Question: I'm using bootstrap to get some design on my website. This button gets an outline in yellow which isnt supposed to be there. If i click anywhere on the page after the pageload, the yellow "border" disappears.
Anyone got a clue what might be wrong? I'm using the class 'btn-warning btn'

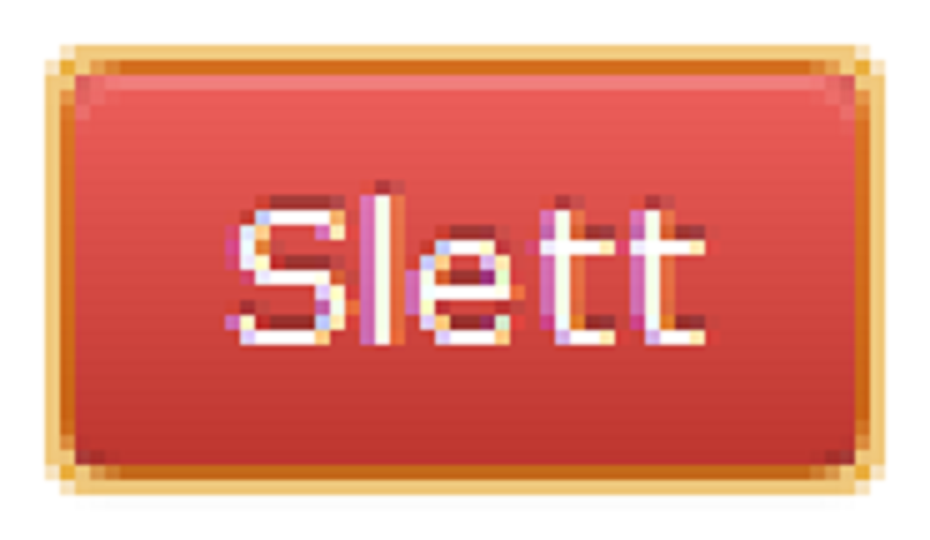
Answer: That golden outline indicates that the button gets focus.That means it will receive input from keyboard (try to press "Enter").
If it happens automatically on page load, it's called "autofocus". To prevent it use 'autofocus' attribute on '<body>':
'''
<body autofocus>
'''
If you don't want that golden outline ever appeared (which I would not recommend), disable it with CSS:
'''
.btn:focus { outline: none; }
'''